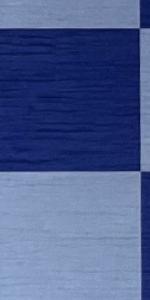
Label: Empty